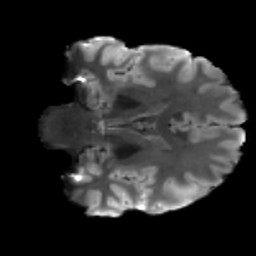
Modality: T2w
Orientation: coronal
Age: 28
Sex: male
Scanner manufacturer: siemens
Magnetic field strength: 3 T
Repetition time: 3.5 s
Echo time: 0.086 s